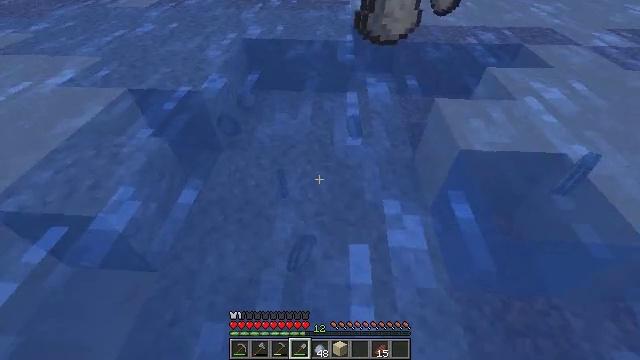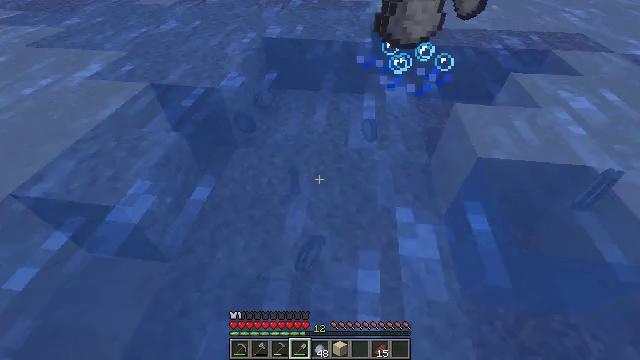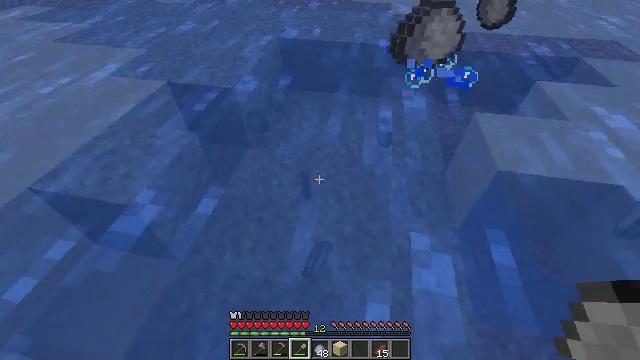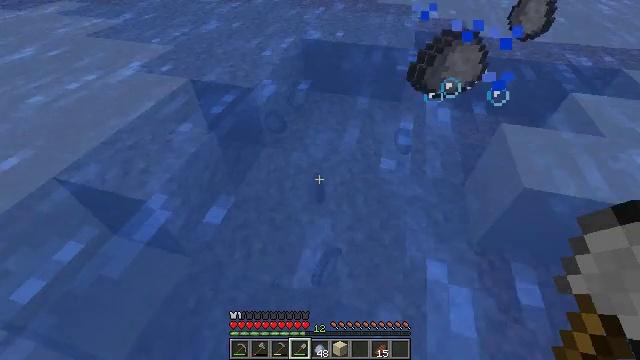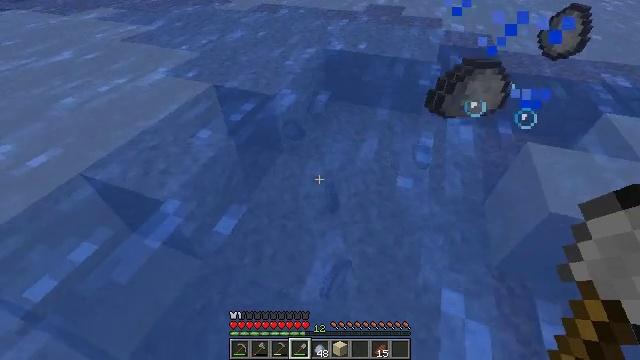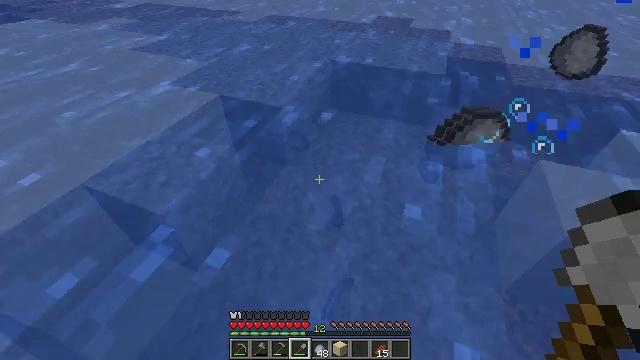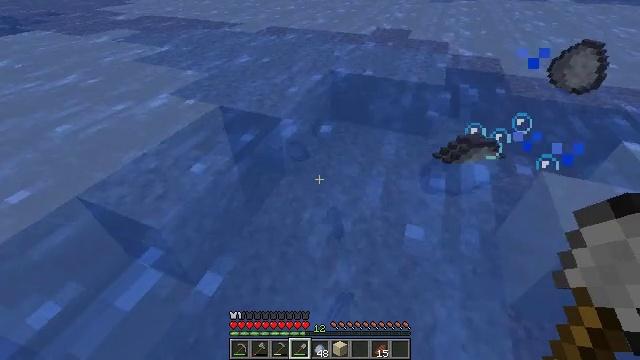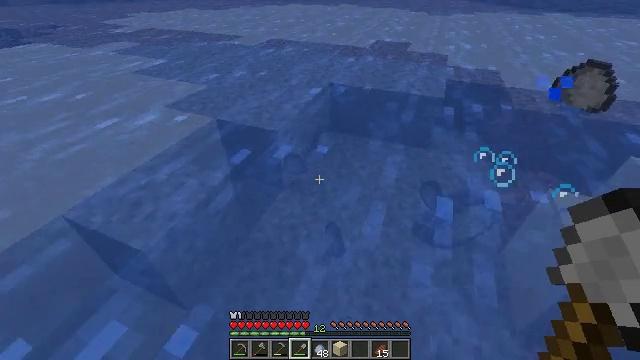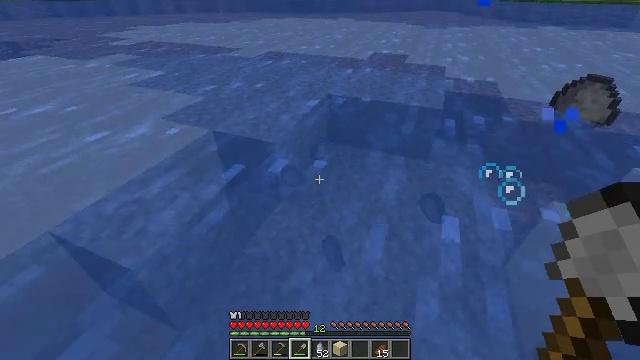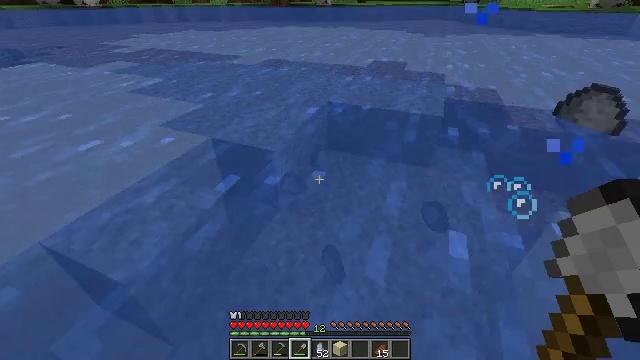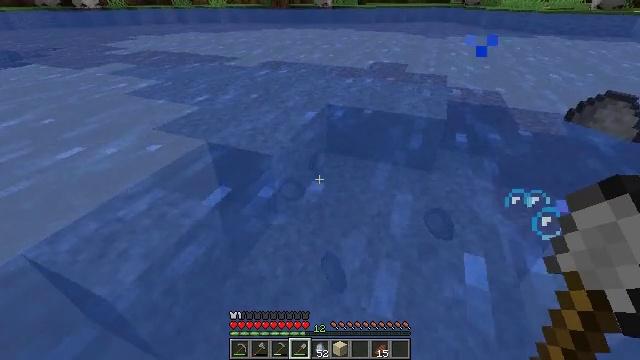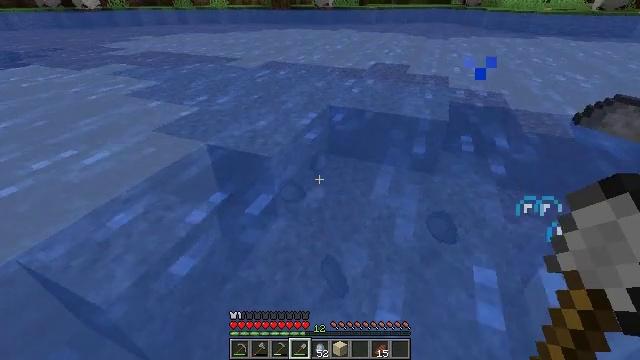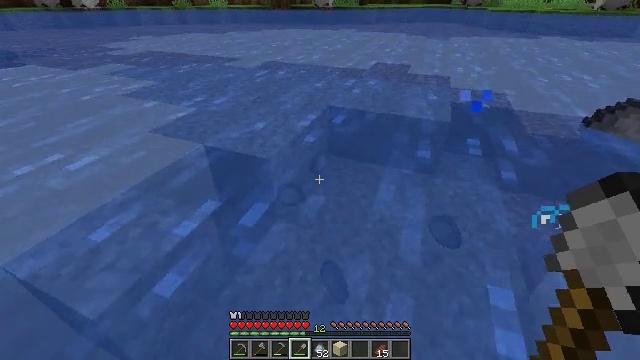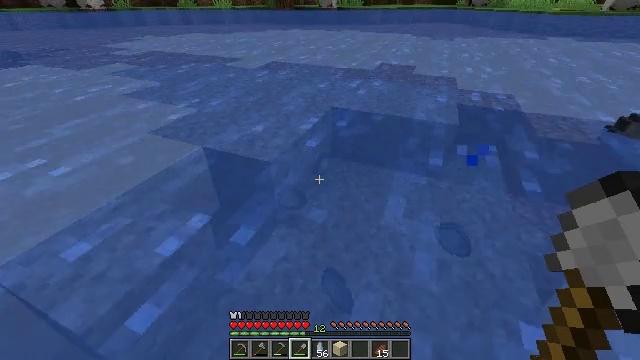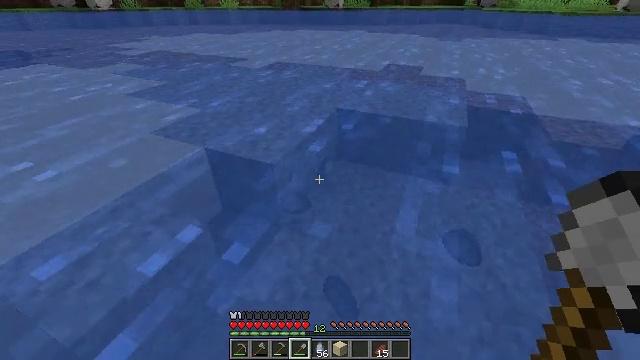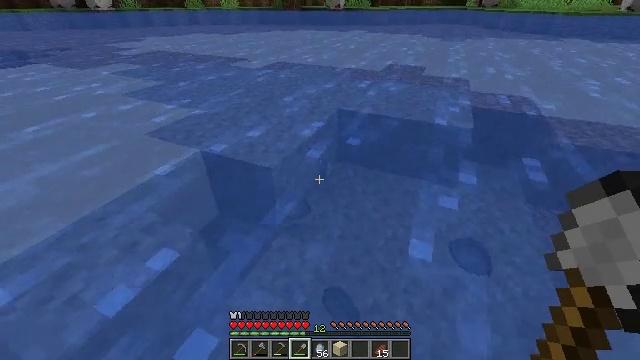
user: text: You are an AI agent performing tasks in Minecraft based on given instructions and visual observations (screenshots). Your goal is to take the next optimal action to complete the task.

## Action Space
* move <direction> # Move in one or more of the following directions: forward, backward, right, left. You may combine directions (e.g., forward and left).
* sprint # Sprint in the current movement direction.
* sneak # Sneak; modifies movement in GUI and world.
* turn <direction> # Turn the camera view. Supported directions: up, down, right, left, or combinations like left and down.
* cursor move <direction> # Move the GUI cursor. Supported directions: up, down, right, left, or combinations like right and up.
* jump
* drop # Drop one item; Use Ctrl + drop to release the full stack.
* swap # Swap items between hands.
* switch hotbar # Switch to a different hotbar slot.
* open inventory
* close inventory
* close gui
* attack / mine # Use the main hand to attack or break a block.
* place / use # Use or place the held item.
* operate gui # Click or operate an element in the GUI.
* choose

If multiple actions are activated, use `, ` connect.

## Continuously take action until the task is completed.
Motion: motion action
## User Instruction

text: Gather clay blocks.
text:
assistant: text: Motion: move forward, turn left
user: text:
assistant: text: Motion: move forward, turn left
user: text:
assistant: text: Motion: move forward, sprint, turn left
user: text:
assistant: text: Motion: move forward, sprint, turn left and up
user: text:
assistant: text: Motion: move forward, sprint, turn left and up
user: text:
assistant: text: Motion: move forward, sprint, turn up
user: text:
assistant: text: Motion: move forward, sprint, turn up
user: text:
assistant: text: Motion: move forward, turn up
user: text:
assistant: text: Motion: move forward, turn up
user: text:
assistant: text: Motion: move forward
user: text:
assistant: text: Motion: move forward
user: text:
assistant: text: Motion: move forward
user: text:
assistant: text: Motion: move forward
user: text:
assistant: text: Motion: move forward, turn left
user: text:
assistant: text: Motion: move forward
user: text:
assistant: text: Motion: move forward
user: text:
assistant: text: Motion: move forward
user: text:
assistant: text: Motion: move forward, sprint
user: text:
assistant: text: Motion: move forward, sprint
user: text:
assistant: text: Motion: move forward, sprint
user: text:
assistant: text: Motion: move forward, sprint
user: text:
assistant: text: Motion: move forward
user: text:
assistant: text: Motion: move forward
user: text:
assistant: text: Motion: move forward
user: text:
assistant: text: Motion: move forward
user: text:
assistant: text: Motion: move forward
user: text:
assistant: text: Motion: move forward
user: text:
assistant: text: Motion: move forward
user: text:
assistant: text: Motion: move forward
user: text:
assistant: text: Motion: move forward